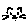
Label: cat